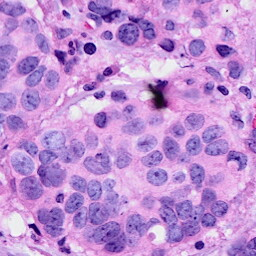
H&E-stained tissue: Breast